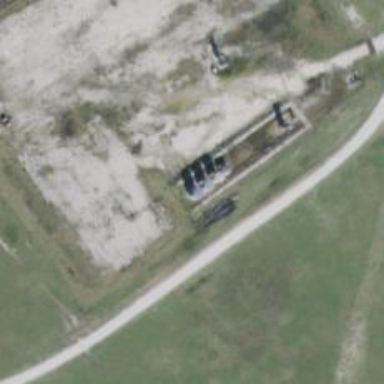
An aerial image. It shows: Storage tank with man-made structure.